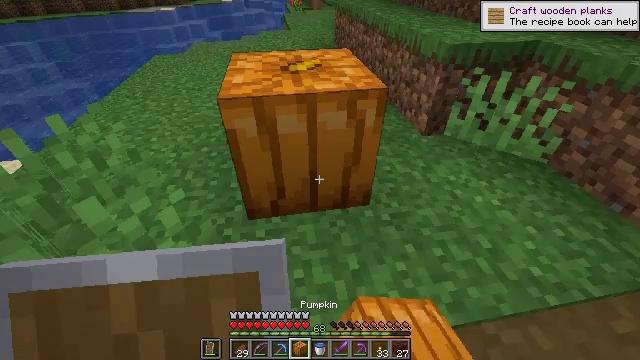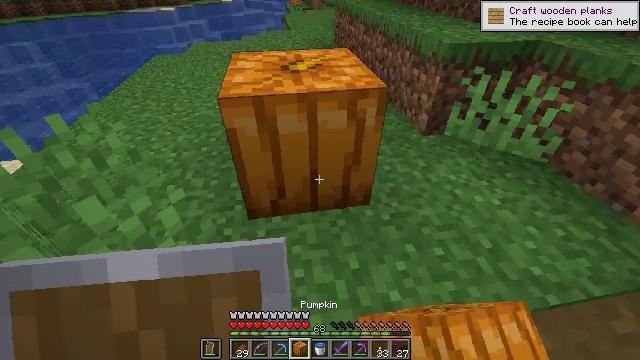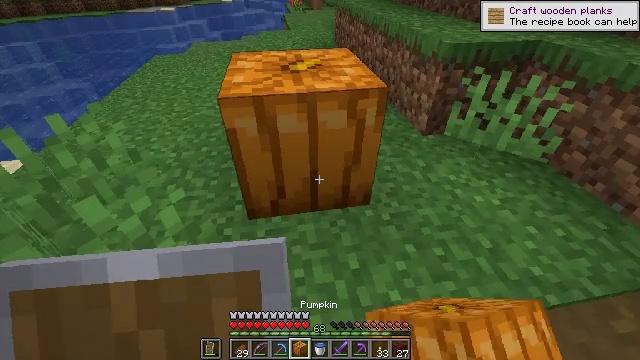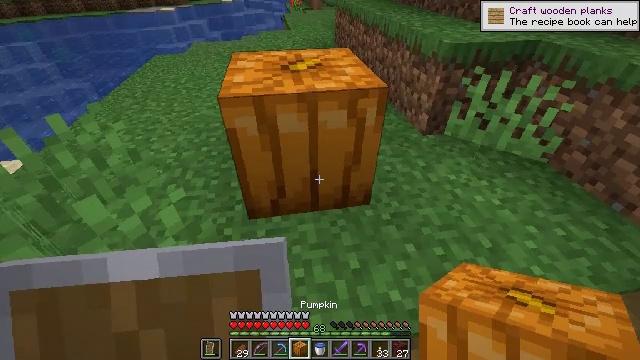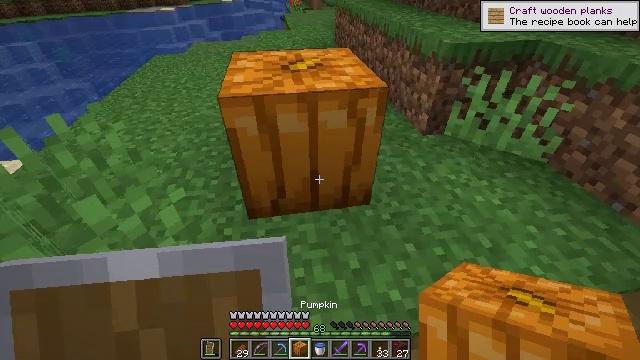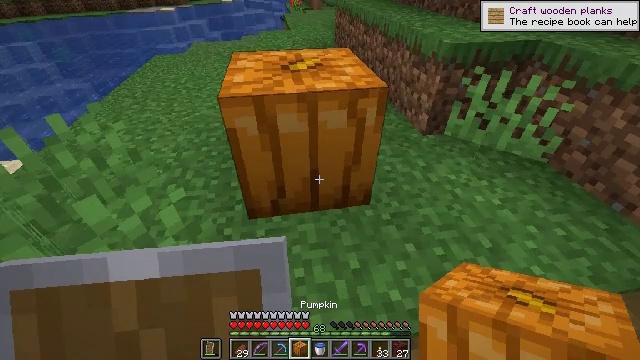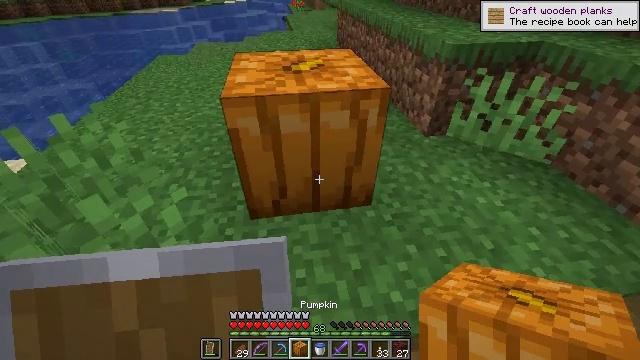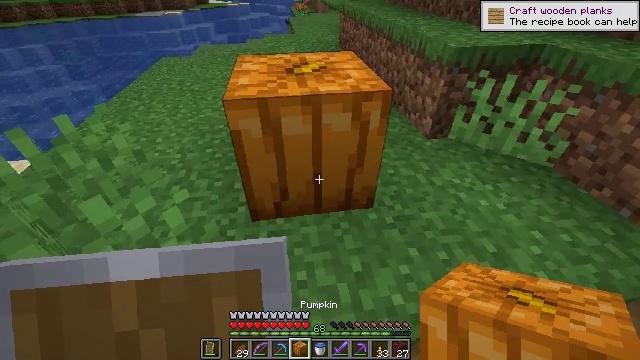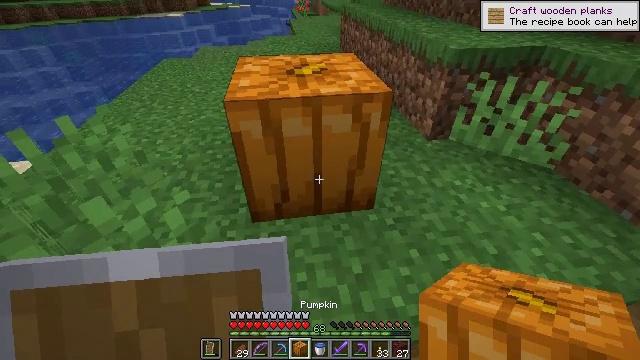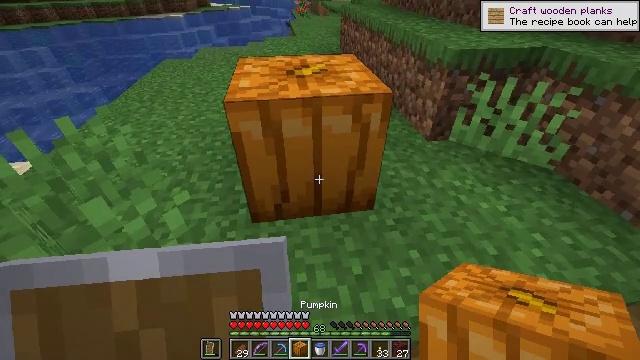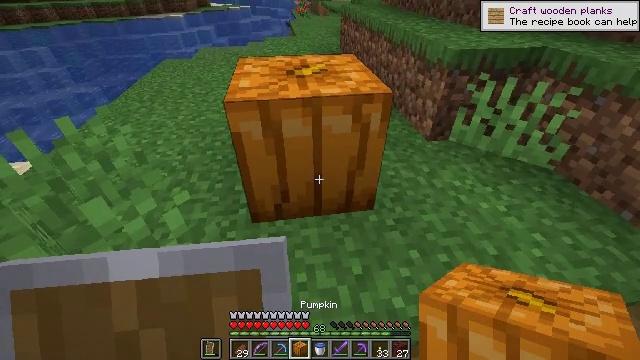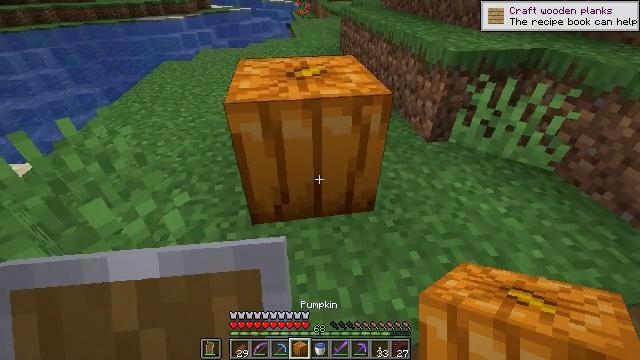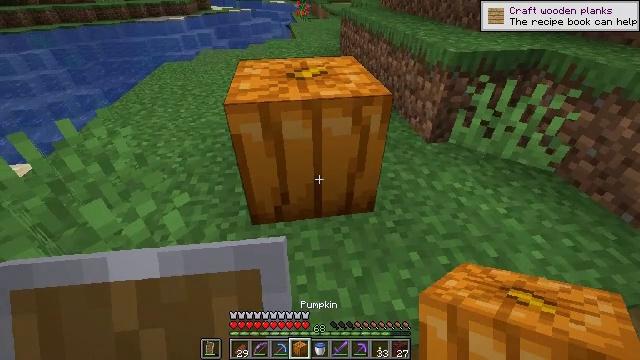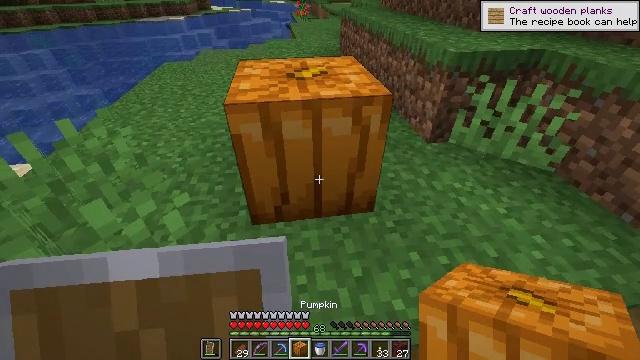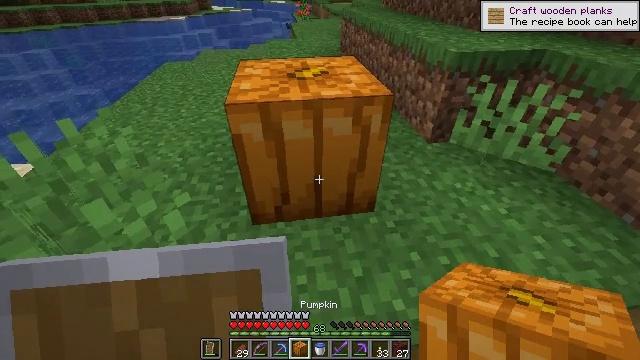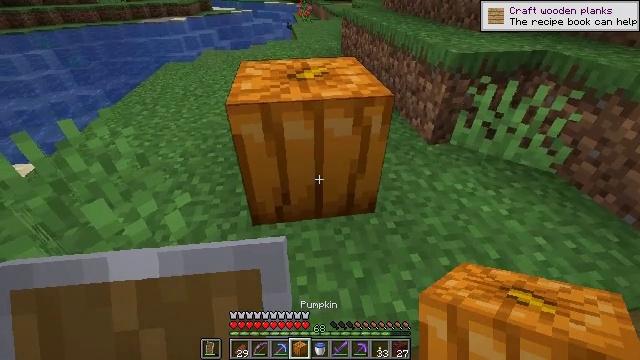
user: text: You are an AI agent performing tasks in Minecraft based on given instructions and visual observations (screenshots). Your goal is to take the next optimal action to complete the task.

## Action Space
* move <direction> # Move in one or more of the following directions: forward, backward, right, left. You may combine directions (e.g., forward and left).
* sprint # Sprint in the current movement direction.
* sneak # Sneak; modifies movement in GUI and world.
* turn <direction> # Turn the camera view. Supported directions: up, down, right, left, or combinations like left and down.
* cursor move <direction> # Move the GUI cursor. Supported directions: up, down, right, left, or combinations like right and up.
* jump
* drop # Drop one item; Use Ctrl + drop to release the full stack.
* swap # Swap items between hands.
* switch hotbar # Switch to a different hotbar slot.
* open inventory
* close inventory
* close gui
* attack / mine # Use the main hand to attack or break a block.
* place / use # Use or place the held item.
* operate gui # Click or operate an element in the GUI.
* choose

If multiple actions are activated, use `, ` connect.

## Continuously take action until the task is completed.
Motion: motion action
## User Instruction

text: Mine the carved pumpkin from the ground.
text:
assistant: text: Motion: no_op
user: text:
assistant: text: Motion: no_op
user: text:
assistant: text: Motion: no_op
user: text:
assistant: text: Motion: no_op
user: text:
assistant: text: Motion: no_op
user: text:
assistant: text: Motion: no_op
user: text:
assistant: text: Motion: no_op
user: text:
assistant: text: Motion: no_op
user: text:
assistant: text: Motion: no_op
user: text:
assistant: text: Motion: no_op
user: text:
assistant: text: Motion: no_op
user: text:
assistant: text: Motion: no_op
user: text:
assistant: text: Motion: no_op
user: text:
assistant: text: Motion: no_op
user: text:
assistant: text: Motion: no_op
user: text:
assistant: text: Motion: no_op
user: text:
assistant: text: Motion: no_op
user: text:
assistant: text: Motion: no_op
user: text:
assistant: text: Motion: no_op
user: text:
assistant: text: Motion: open inventory
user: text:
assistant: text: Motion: open inventory
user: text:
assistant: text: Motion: open inventory
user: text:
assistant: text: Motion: no_op
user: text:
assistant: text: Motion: no_op
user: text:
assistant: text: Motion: no_op
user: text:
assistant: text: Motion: turn right
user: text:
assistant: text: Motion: sneak, turn right and down
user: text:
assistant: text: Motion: sneak
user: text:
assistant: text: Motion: sneak
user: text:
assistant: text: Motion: sneak